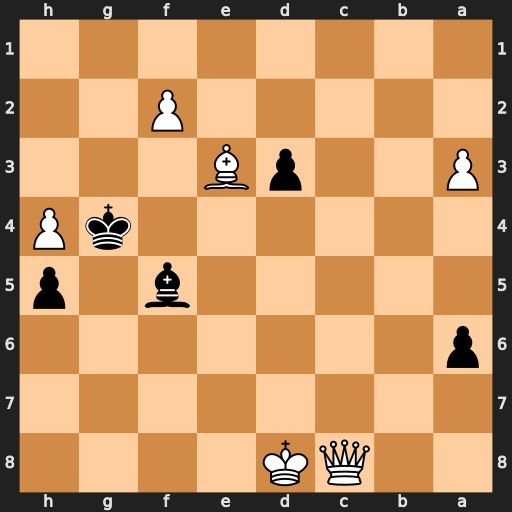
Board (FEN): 2QK4/8/p7/5b1p/6kP/P2pB3/5P2/8
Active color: b
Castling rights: -
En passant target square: -
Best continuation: Bxc8 Kxc8 Kxh4